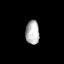
Tissue: lung
Cell type: Endothelial cells
Senescence score: 0.5696
Nuclear area (px): 326
Mean DAPI intensity: 178.429